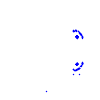
Particle: proton